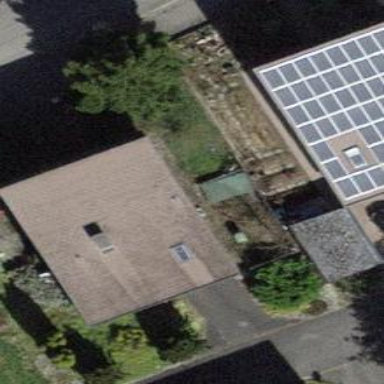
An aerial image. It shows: Building with tile roof.